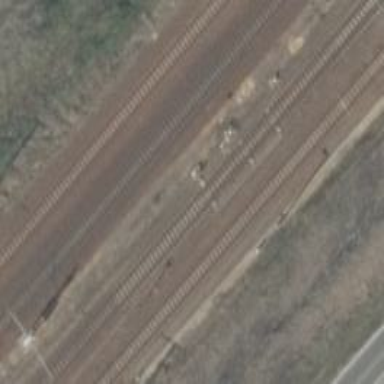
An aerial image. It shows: Railway switch.